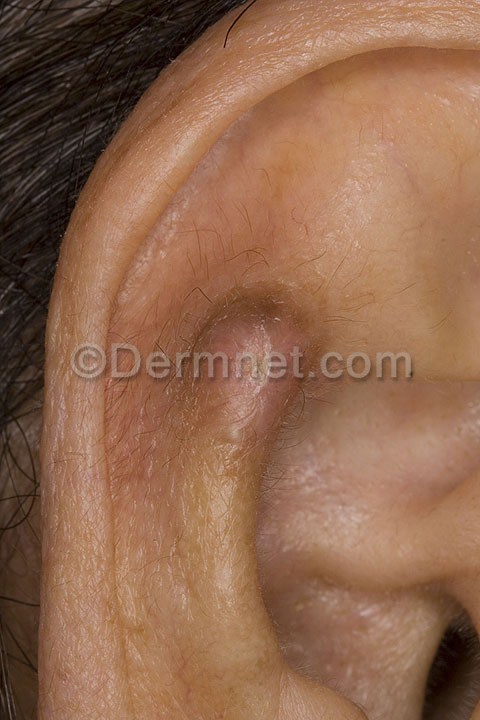
Disease: Seborrheic Keratoses and other Benign Tumors